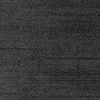
Atmospheric dust classification: dusty